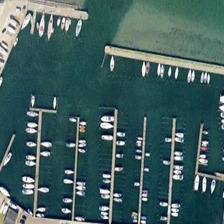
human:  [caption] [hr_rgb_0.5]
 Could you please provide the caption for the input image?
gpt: many boats are in a port .

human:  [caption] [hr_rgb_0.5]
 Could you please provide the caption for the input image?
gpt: many boats are in a port .

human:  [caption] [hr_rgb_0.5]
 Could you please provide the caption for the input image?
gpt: many boats are in a port .

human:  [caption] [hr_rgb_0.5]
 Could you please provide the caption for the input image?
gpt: many boats are in a port .

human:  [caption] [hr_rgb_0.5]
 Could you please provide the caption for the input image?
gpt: many boats are in a port .